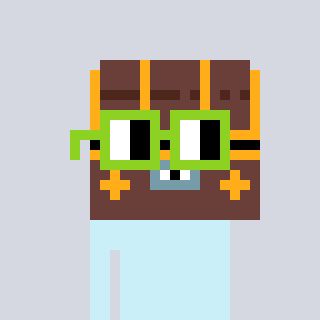
a pixel art character with square light green glasses, a treasure chest-shaped head and a bege-colored body on a cool background